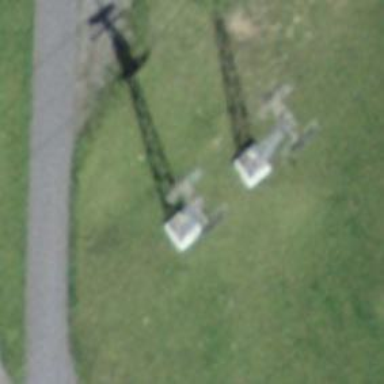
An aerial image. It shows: Pylon used for aerialway.